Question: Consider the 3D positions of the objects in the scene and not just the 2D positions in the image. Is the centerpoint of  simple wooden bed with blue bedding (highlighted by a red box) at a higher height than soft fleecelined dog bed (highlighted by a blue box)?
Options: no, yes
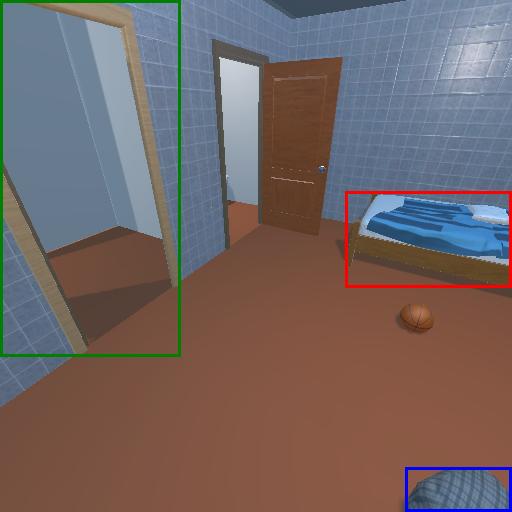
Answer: no